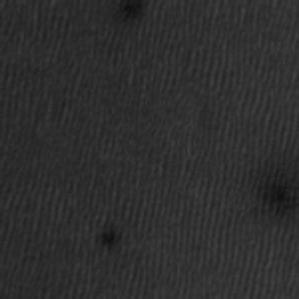
Label: frost